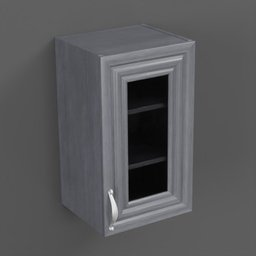
Label: furniture